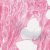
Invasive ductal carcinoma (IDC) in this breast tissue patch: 0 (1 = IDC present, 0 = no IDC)